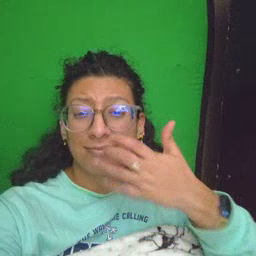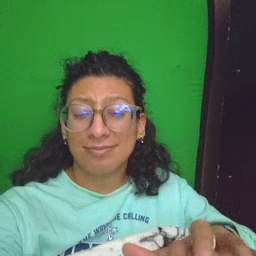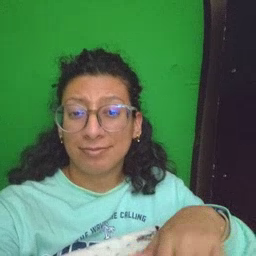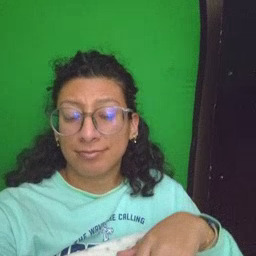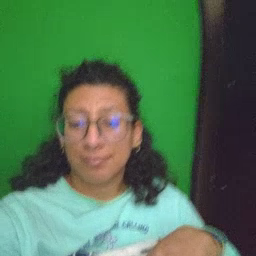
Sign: hot